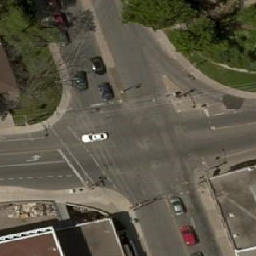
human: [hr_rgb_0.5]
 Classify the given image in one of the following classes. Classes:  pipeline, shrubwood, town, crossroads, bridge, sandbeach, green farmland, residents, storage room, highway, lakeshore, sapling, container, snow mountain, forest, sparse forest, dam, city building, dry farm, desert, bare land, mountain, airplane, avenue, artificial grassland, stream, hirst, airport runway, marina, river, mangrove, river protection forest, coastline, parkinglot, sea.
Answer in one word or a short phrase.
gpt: crossroads